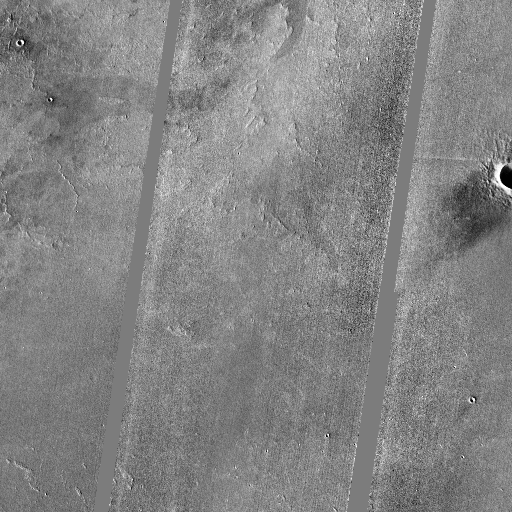
Crater classes present: Background, Other, Buried